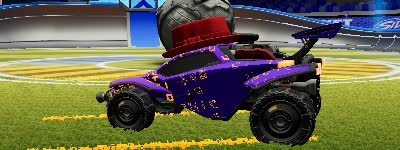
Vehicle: octane